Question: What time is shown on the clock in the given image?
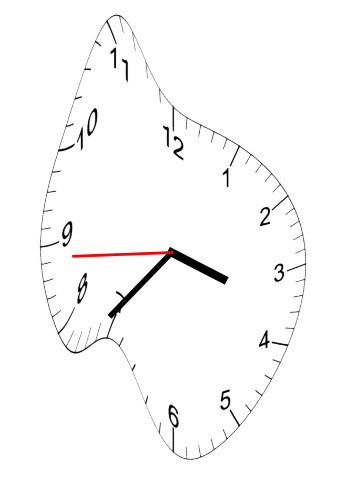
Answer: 03:36:44